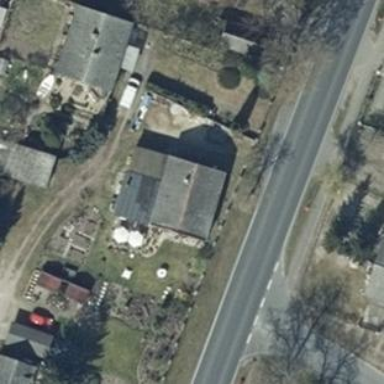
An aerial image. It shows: House with flat grey roof.